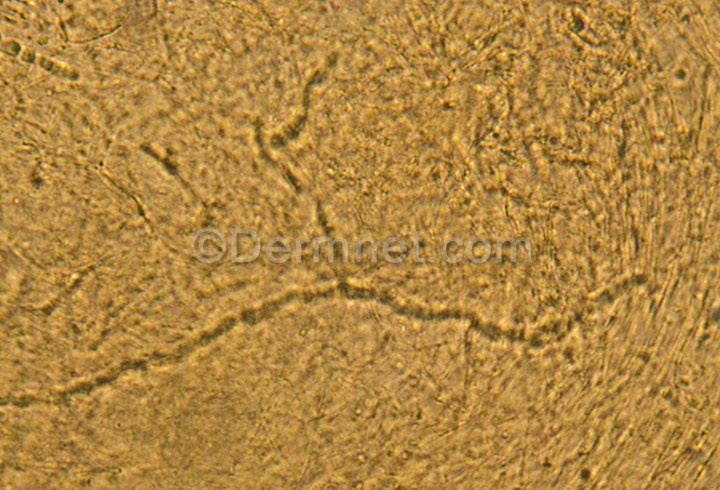
Disease: Tinea Ringworm Candidiasis and other Fungal Infections